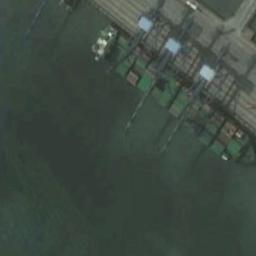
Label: ship